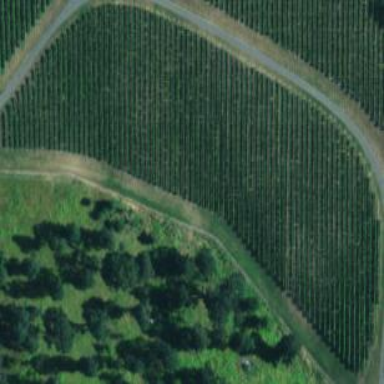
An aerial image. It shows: Vineyard with grape crops.